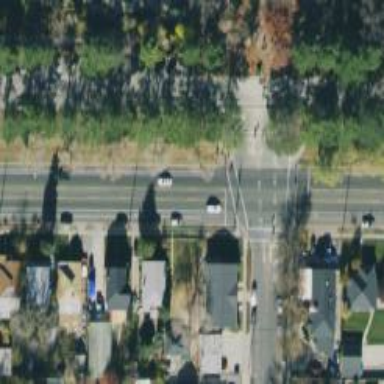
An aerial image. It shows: Marked road crossing with lines.